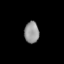
Tissue: lung
Cell type: Others
Senescence score: 0.2371
Nuclear area (px): 310
Mean DAPI intensity: 147.397